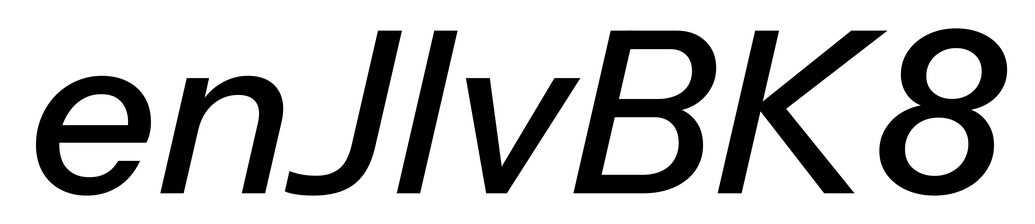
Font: InstrumentSans-Italic_Medium_Italic